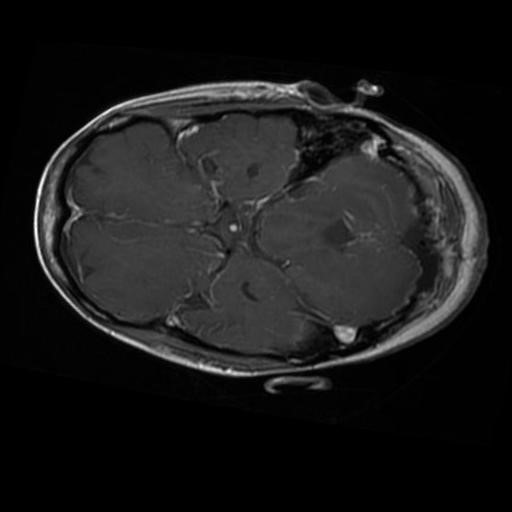
Label: brain_glioma